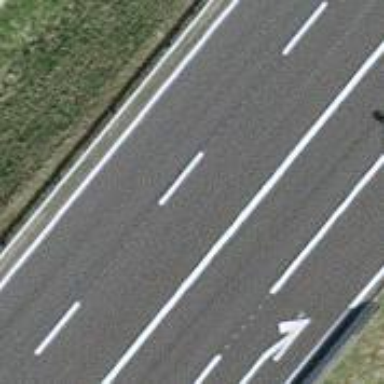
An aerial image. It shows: Asphalt road classified as primary highway.